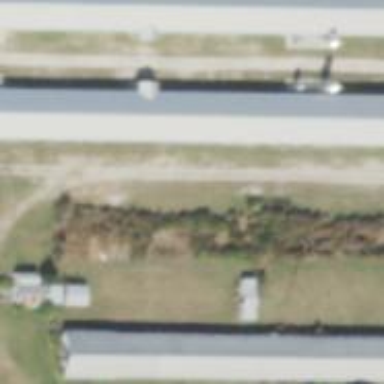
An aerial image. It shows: Poultry farmyard is depicted in the image.